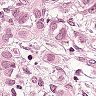
Metastatic tissue present: yes